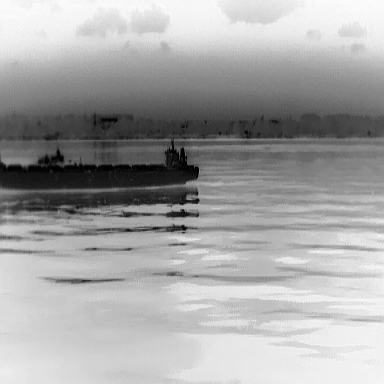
There are two objects shown in the infrared image, including a liner, and a canoe.